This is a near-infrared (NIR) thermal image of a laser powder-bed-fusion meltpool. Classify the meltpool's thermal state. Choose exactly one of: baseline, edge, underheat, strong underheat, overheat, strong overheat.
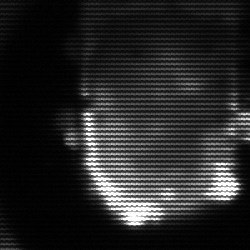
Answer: baseline